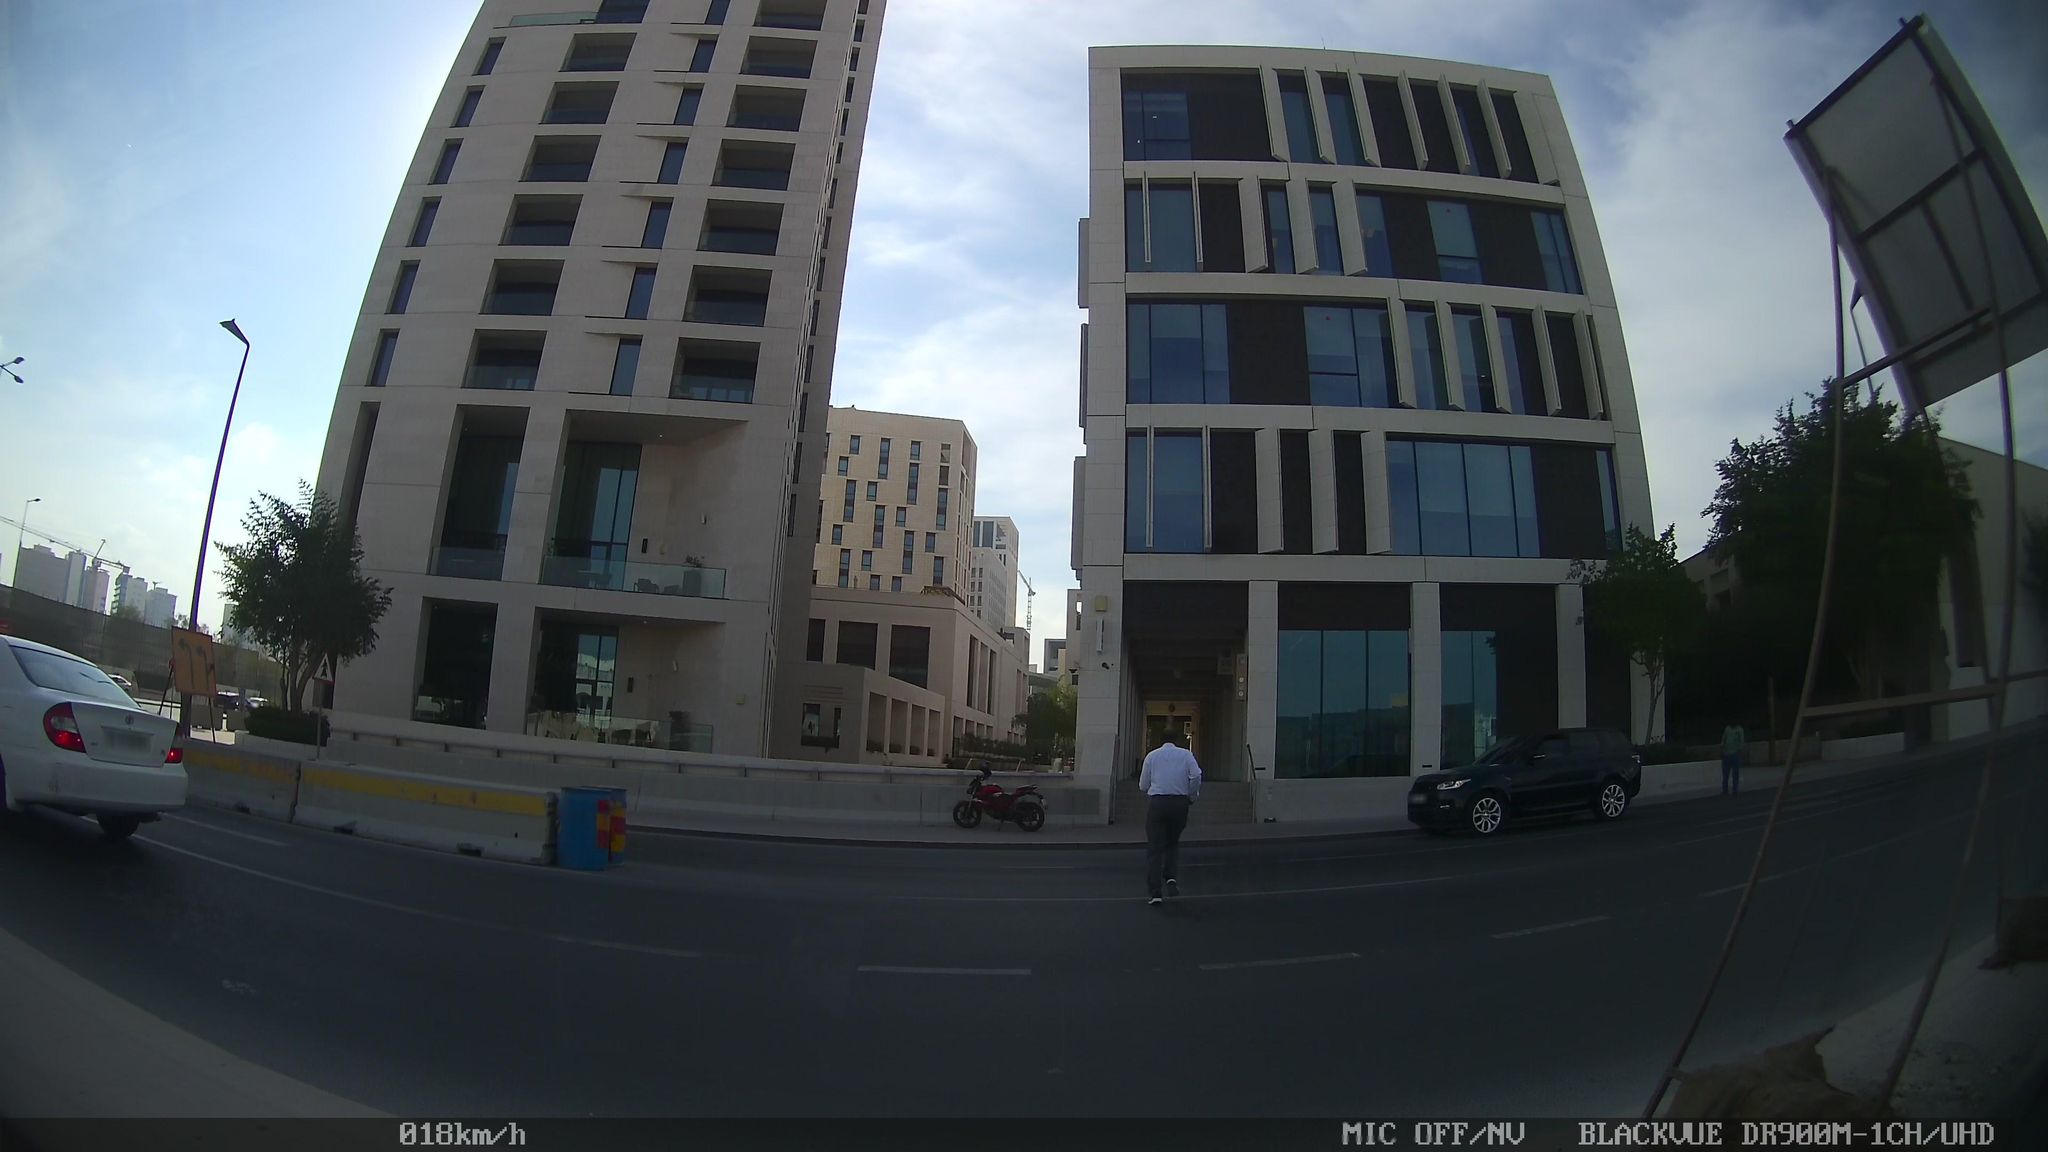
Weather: clear
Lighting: day
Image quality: good
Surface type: driving surface
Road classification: tertiary, tertiary_link
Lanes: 2, 1
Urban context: urban centre
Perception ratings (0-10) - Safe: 3.68, Lively: 5.32, Beautiful: 1.82, Boring: 3, Depressing: 8.28, Wealthy: 4.6